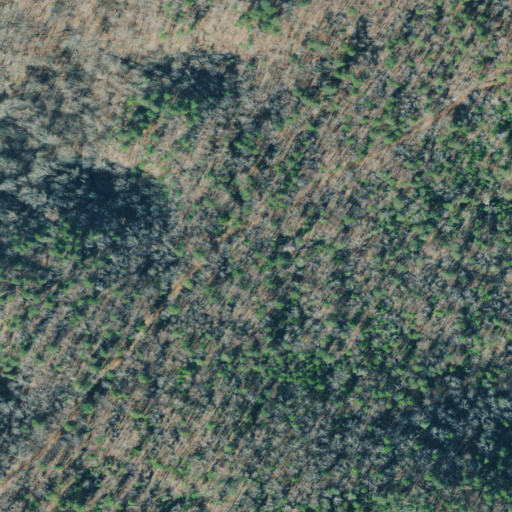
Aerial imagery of gap in Georgia named Jenkins Gap containing deciduous forest, open development, and mixed forest